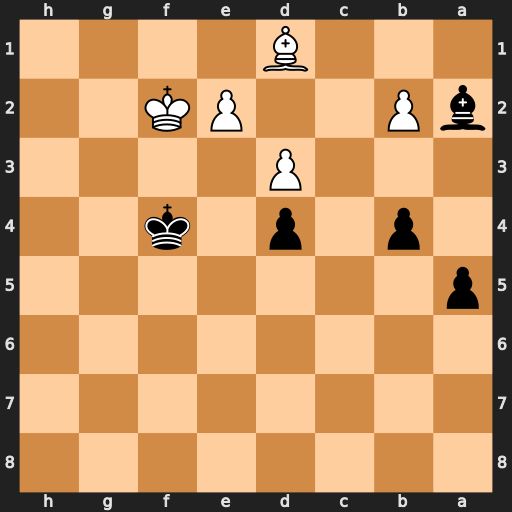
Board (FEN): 8/8/8/p7/1p1p1k2/3P4/bP2PK2/3B4
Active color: b
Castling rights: -
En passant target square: -
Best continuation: b3 e3+ dxe3+